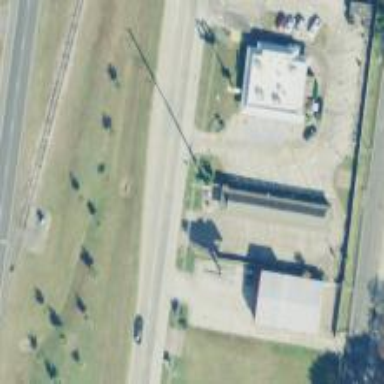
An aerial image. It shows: Power pole.